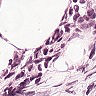
Metastatic tissue present: yes